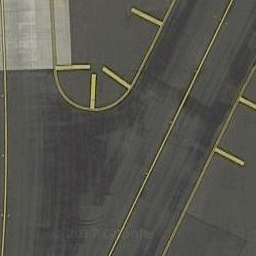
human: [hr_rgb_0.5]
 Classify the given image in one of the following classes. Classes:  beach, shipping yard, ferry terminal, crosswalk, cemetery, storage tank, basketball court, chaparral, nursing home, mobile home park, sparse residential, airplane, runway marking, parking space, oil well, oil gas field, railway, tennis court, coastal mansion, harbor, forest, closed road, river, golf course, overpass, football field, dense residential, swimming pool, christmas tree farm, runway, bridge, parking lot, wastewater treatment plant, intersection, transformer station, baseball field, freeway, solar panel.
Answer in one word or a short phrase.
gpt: runway marking